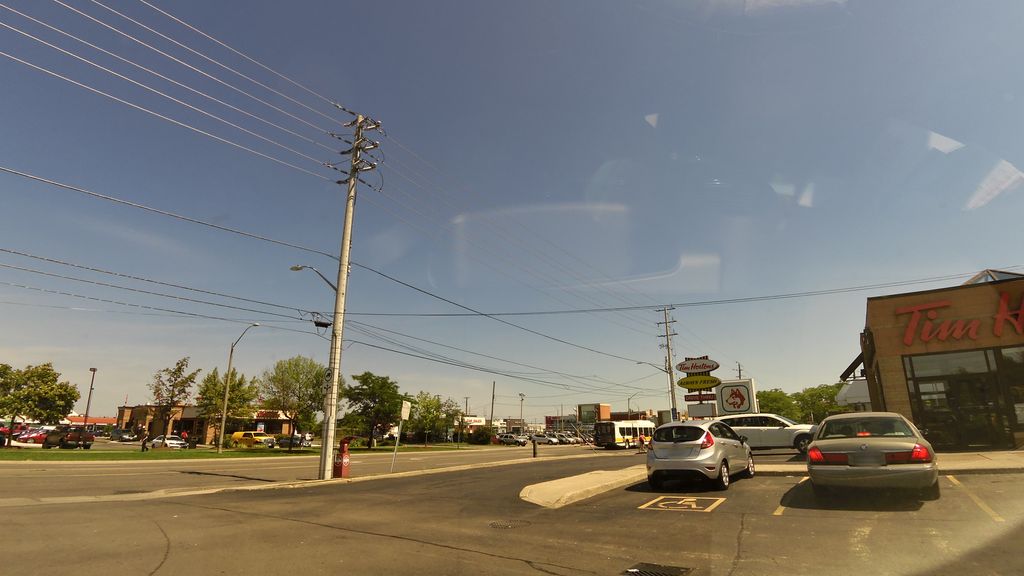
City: hamilton